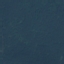
Label: Forest